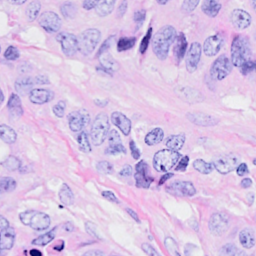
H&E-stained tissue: Breast